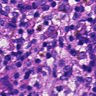
Metastatic tissue present: no